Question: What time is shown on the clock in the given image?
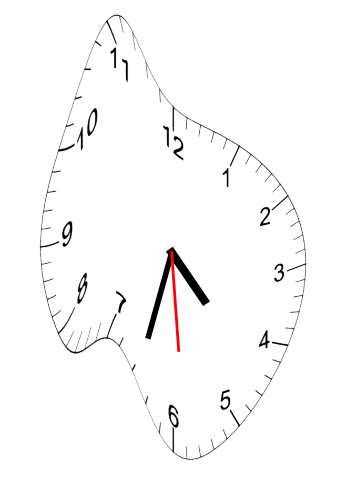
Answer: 04:32:29